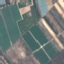
Land use / land cover class: PermanentCrop